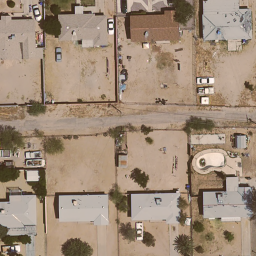
Label: residential